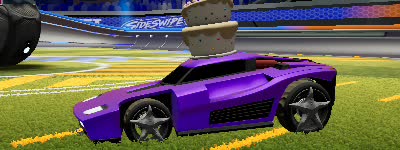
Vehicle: breakout